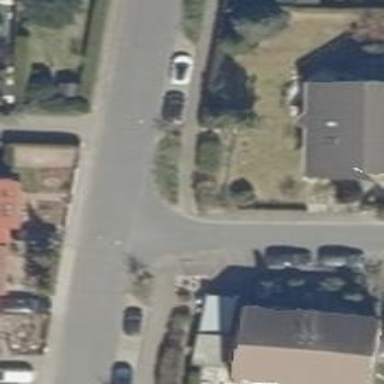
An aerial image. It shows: Residential road with asphalt surface. There are sidewalks on both sides of the road.